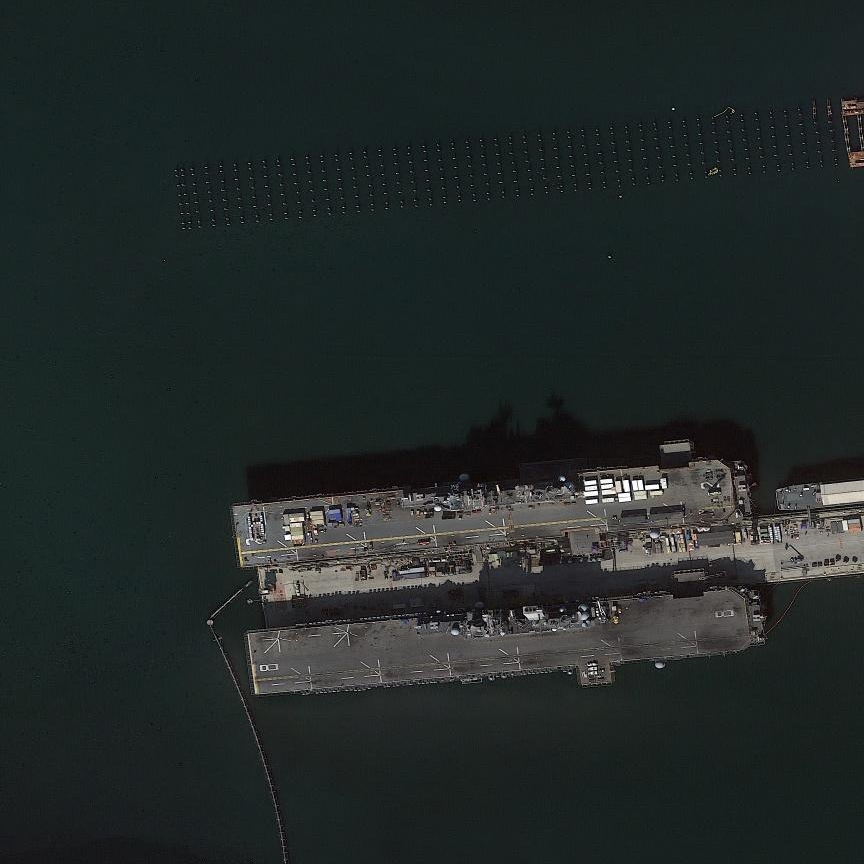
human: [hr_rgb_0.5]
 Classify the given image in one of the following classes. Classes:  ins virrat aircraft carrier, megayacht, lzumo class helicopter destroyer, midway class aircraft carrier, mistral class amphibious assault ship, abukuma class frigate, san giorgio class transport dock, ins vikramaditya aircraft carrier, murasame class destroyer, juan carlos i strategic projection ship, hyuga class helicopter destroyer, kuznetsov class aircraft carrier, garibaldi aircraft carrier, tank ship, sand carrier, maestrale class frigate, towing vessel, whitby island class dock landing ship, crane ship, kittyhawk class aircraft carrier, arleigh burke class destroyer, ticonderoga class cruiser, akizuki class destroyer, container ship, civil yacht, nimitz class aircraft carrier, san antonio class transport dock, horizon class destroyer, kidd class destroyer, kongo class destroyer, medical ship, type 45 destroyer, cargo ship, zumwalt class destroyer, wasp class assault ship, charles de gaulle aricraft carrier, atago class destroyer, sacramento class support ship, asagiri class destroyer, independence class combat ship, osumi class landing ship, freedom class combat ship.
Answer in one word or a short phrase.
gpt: Wasp class assault ship